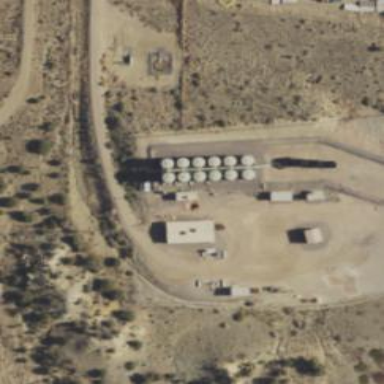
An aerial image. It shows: Storage tank with man-made structure.